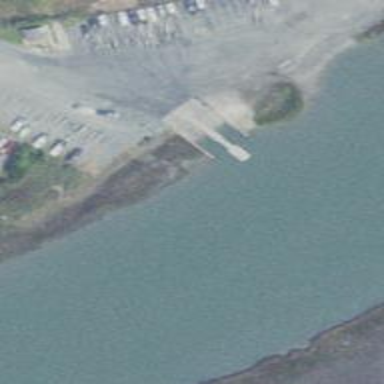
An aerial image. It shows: Slipway on leisure land.